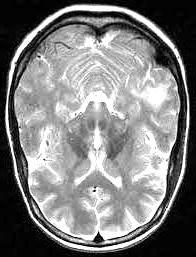
Label: notumor